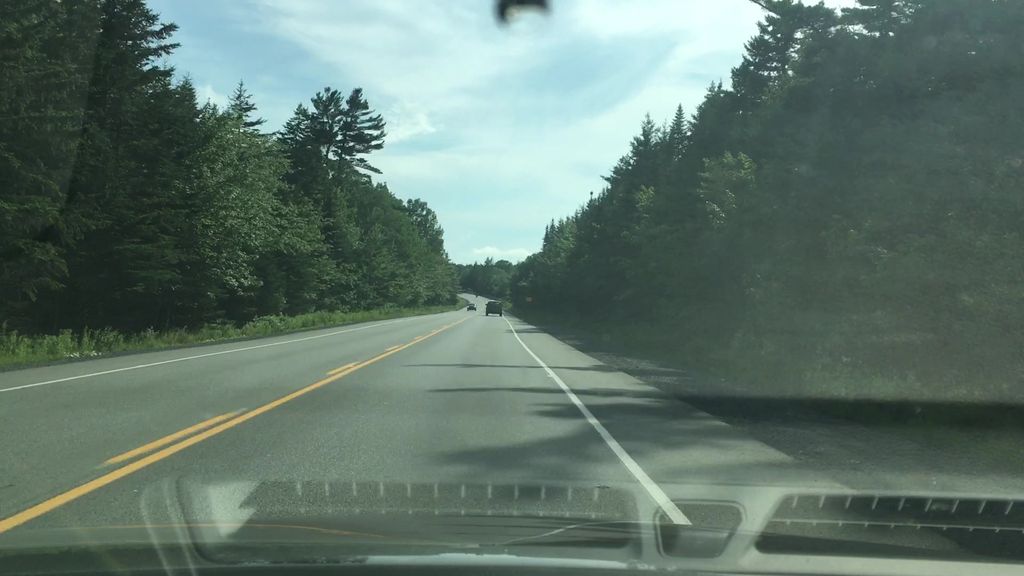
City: halifax